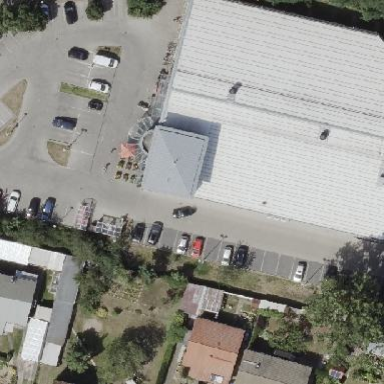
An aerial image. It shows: Parking area with surface.